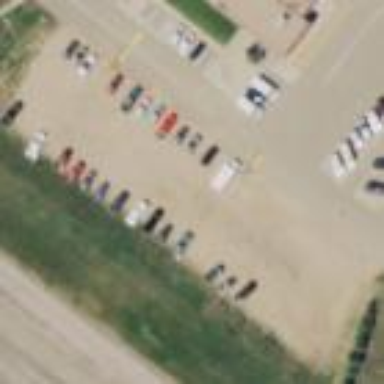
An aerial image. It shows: Parking area with unpaved surface.